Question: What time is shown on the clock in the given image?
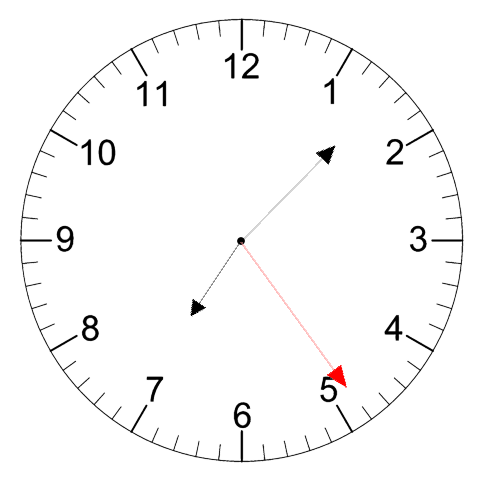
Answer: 07:07:24